Interaction volume radius: 10 \u00c5
Interaction volume height: 30 \u00c5
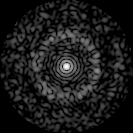
Disorder parameter: 0.8303